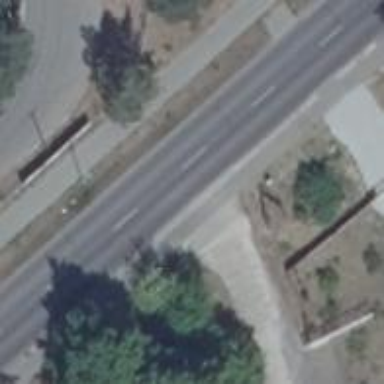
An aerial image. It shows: Concrete alleyway designated as service road.